Field crop: maize
Growth stage: 2
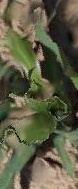
Species: maize